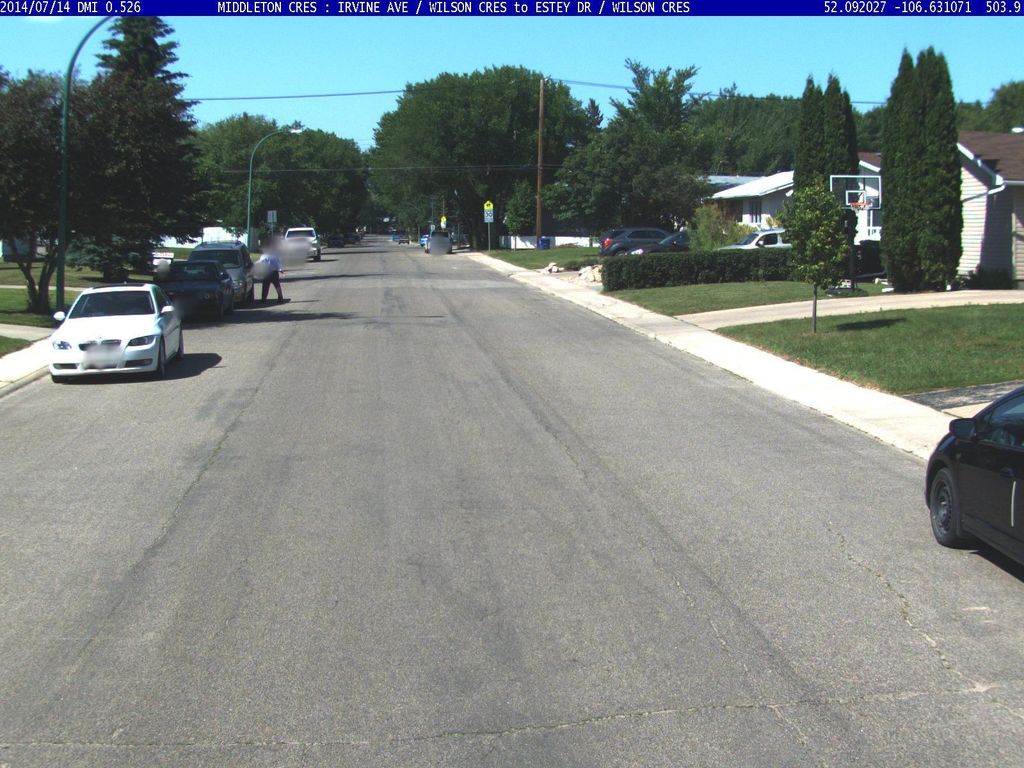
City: saskatoon